Question: I am building an Android app that has one of the features of clock app.I want to create a new view or layout on click of a button just like the one in case of clock app . How to achieve this?
[
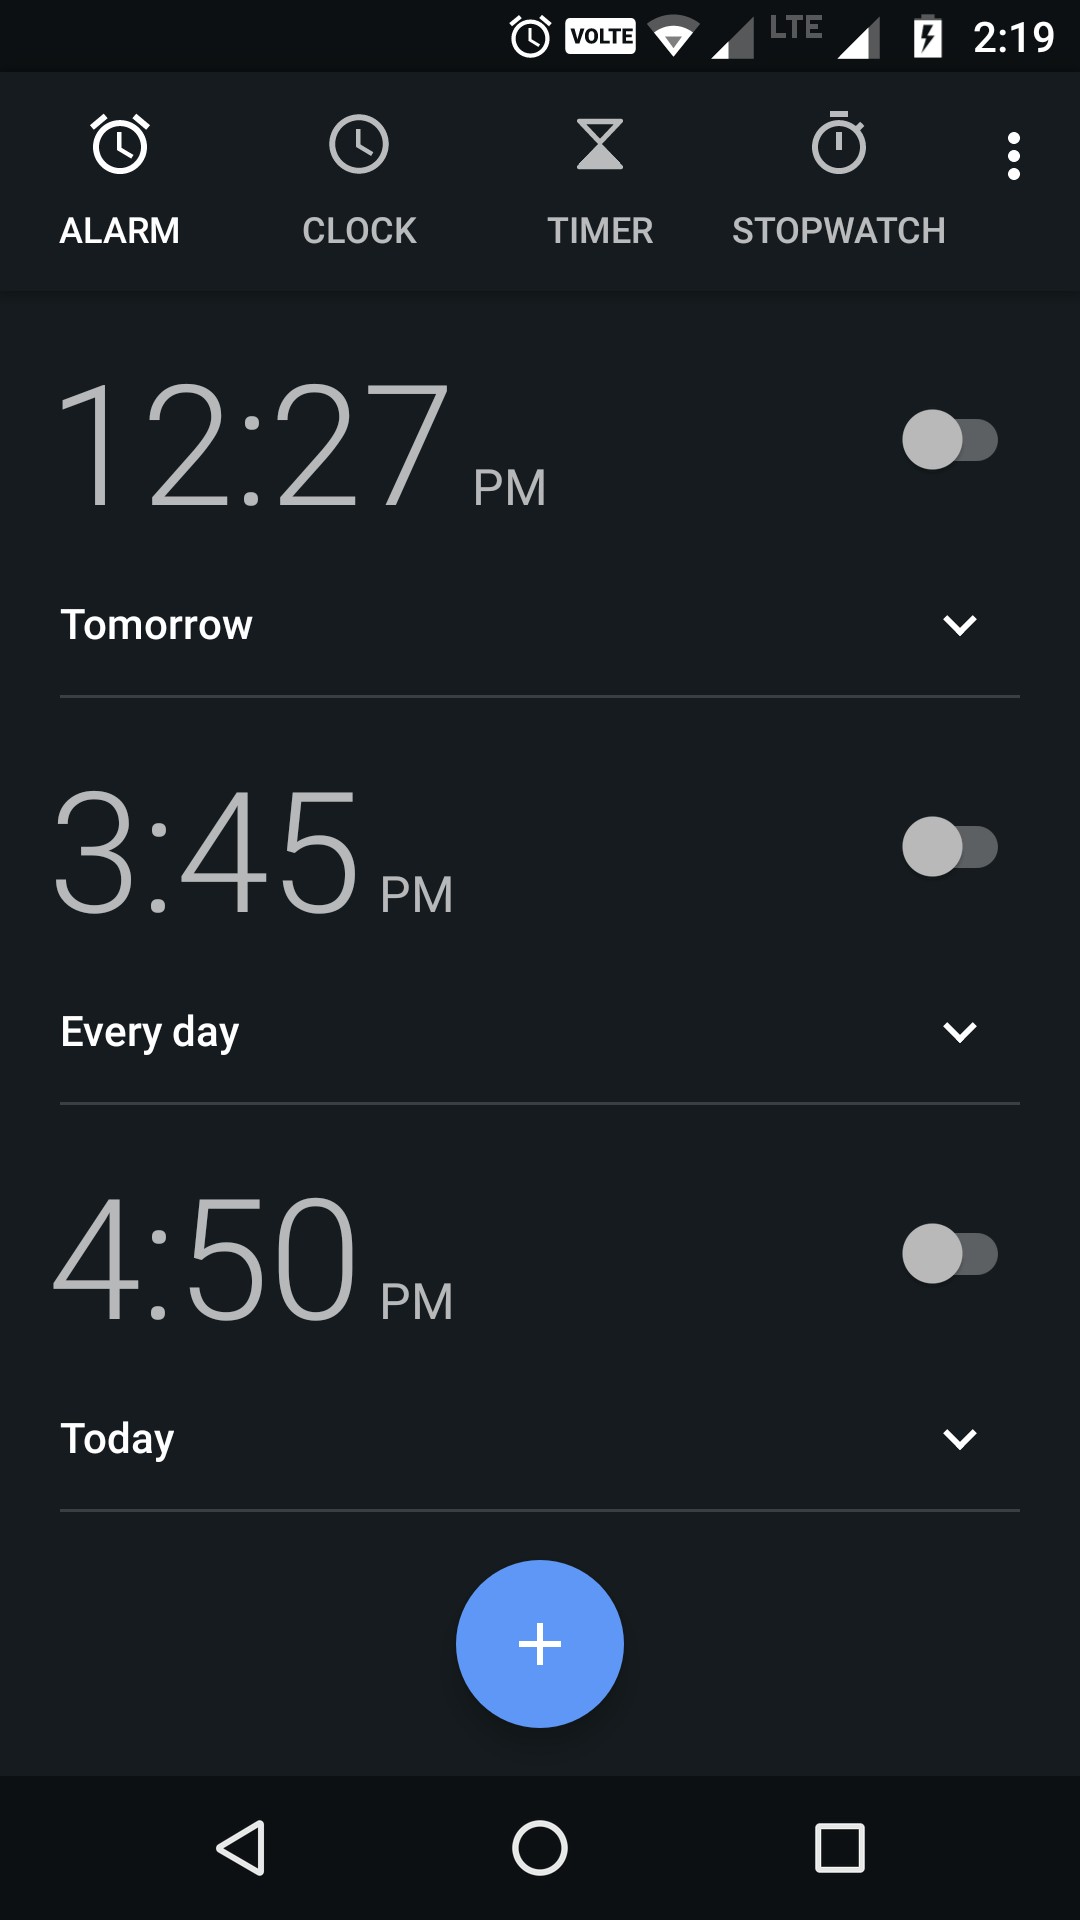
Answer: You can add dynamical layout in a simple way:
'''
final LinearLayout lm = (LinearLayout) findViewById(R.id.linearMain);
TextView tv = new TextView(this);
tv.setText("Name");
lm.addView(tv);
'''
alternately you can create a Recyclerview and add element dynamicaly.